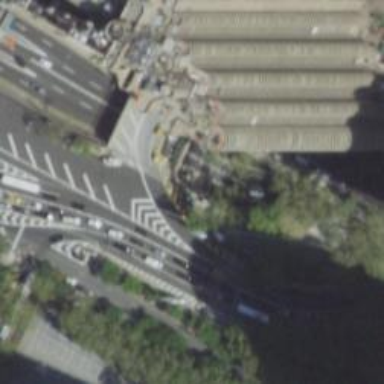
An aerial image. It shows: Toll gantry on the road.